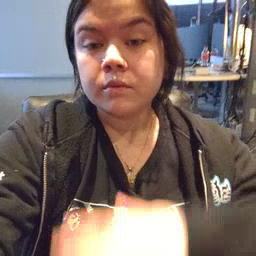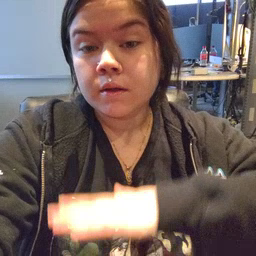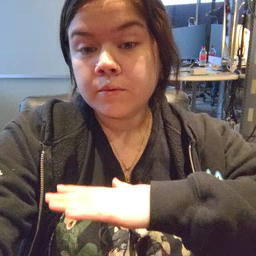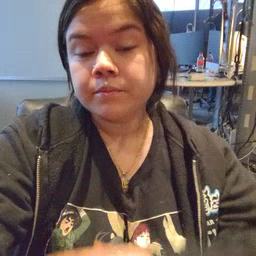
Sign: table